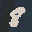
Label: 8